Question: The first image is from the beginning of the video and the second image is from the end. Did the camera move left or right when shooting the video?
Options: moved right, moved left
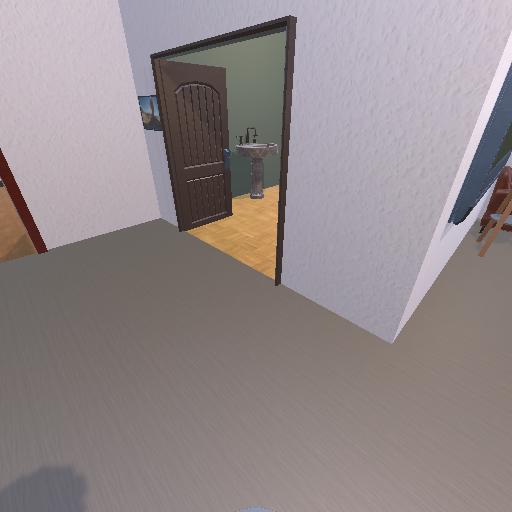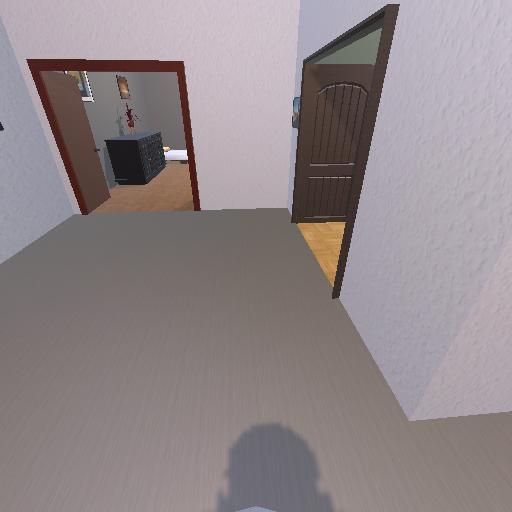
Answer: moved right